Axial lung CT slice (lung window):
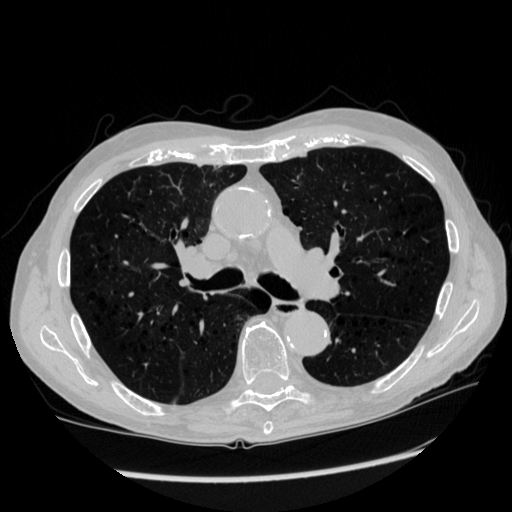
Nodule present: no